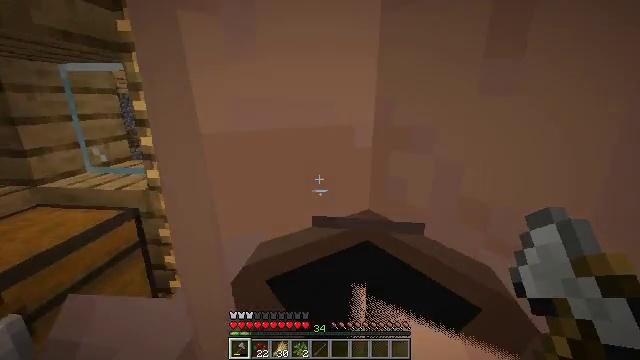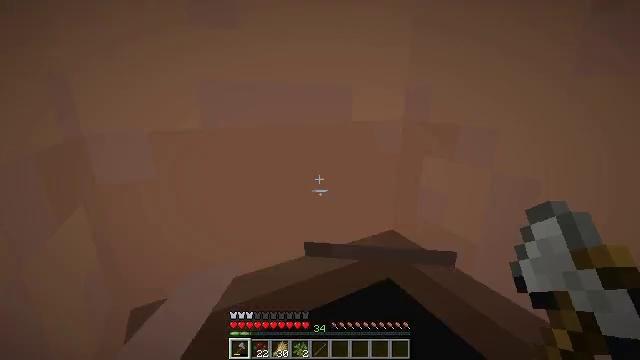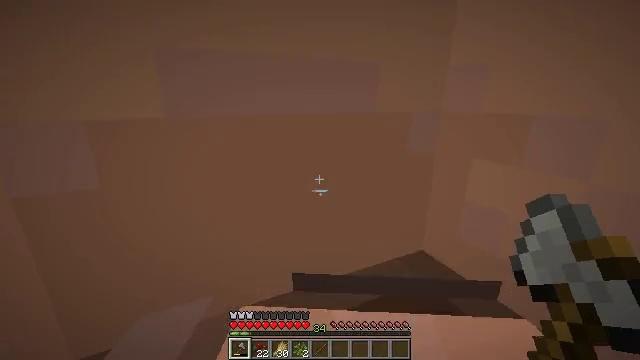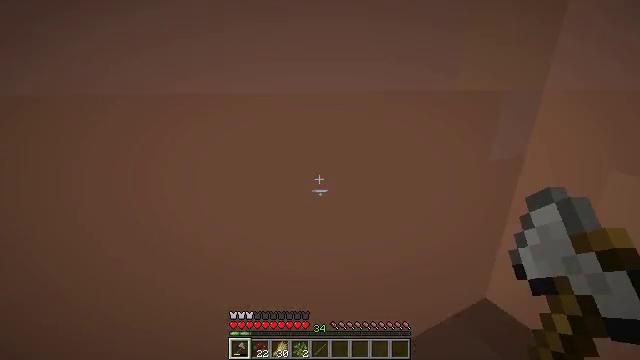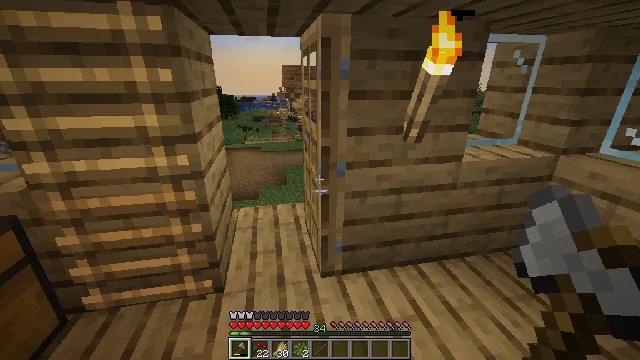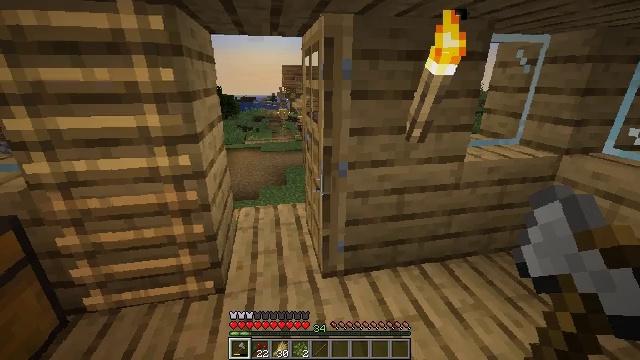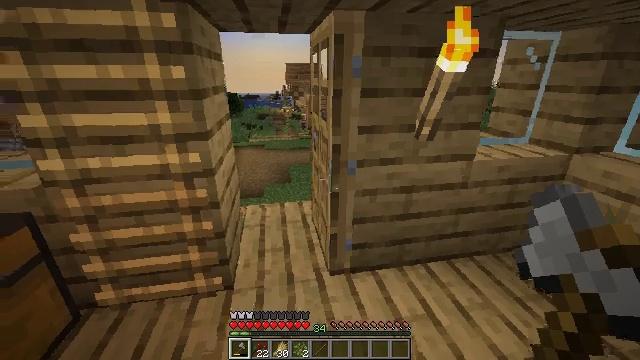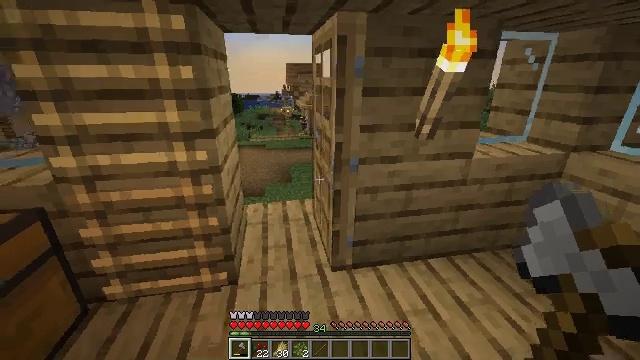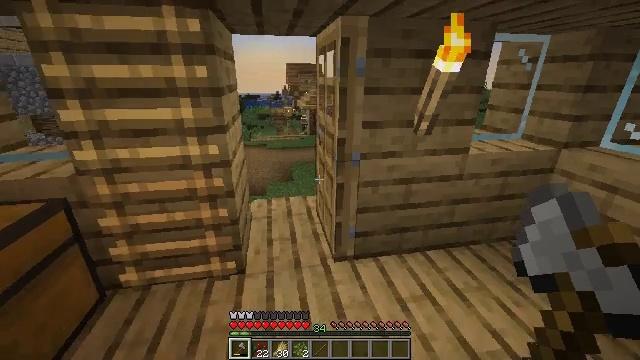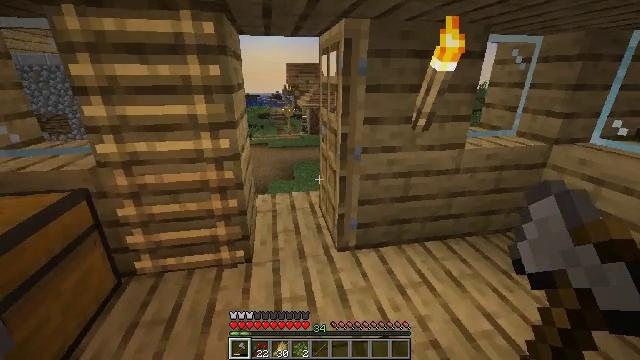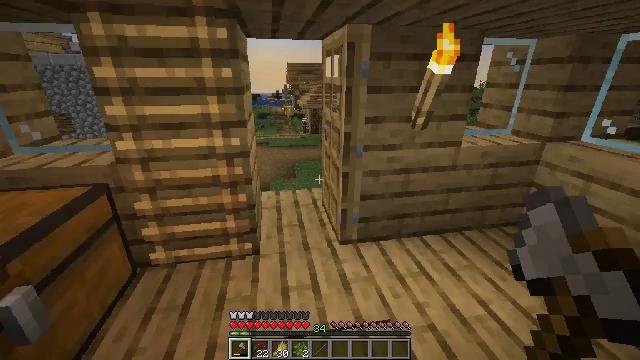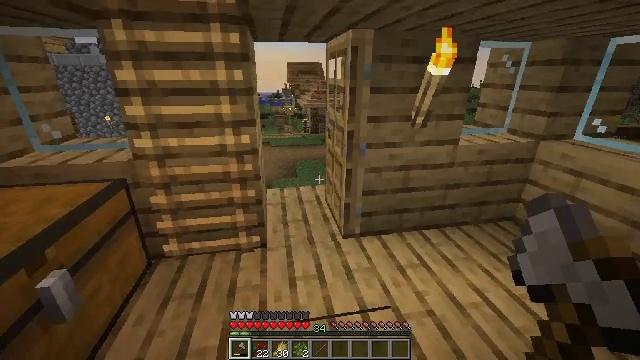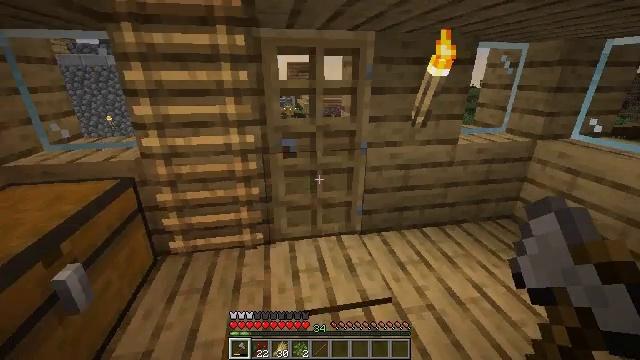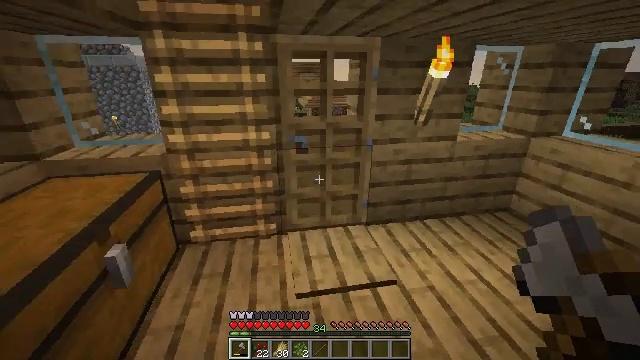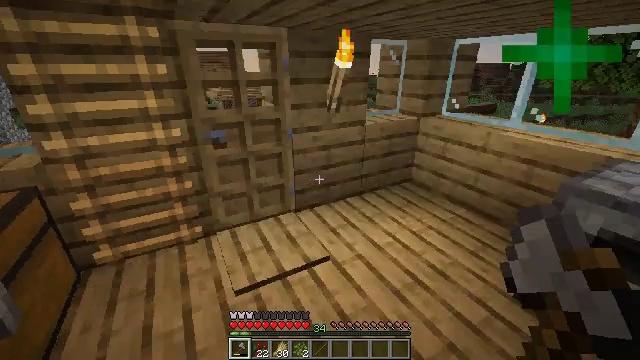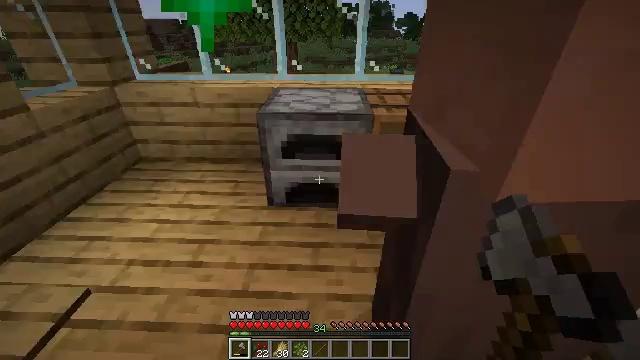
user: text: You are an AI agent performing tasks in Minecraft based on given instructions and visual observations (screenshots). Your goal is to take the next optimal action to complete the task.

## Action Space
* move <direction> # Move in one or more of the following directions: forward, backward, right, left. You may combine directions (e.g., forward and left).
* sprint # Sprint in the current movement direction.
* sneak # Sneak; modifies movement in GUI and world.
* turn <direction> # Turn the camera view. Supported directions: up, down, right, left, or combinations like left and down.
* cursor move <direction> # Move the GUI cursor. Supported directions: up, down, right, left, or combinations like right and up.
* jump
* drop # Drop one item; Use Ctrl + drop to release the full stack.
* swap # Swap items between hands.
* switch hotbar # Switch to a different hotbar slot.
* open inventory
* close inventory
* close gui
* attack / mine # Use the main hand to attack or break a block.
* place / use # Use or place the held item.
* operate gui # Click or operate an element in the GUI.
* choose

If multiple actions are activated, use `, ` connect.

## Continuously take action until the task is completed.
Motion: motion action
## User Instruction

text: Left click on the loom to mine it.
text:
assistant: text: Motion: turn right
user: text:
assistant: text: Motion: turn right
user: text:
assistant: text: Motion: turn right and down
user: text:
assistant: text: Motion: turn right and down
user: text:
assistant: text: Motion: no_op
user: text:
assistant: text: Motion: move back
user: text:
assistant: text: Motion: move back
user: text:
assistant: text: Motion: move back
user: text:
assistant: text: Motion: move back
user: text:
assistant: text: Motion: move back
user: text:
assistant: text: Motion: move back
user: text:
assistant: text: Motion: move back
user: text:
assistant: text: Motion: move back
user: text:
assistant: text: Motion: turn right and down
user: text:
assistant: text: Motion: turn right and down
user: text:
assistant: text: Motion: turn right and down
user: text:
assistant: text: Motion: turn right
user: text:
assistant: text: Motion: turn left and up
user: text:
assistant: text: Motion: move left, turn left and up
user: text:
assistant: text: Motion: move left, turn left and up
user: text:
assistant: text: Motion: move left, turn left and up
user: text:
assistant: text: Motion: move forward and move left, turn left and up
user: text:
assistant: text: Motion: move forward, turn left
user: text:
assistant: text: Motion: move forward
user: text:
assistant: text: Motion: move forward
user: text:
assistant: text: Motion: move forward, turn left
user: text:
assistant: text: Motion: move forward, turn left
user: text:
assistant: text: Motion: move forward, turn left
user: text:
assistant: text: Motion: move forward
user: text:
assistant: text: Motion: move forward